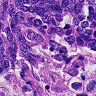
Metastatic tissue present: yes